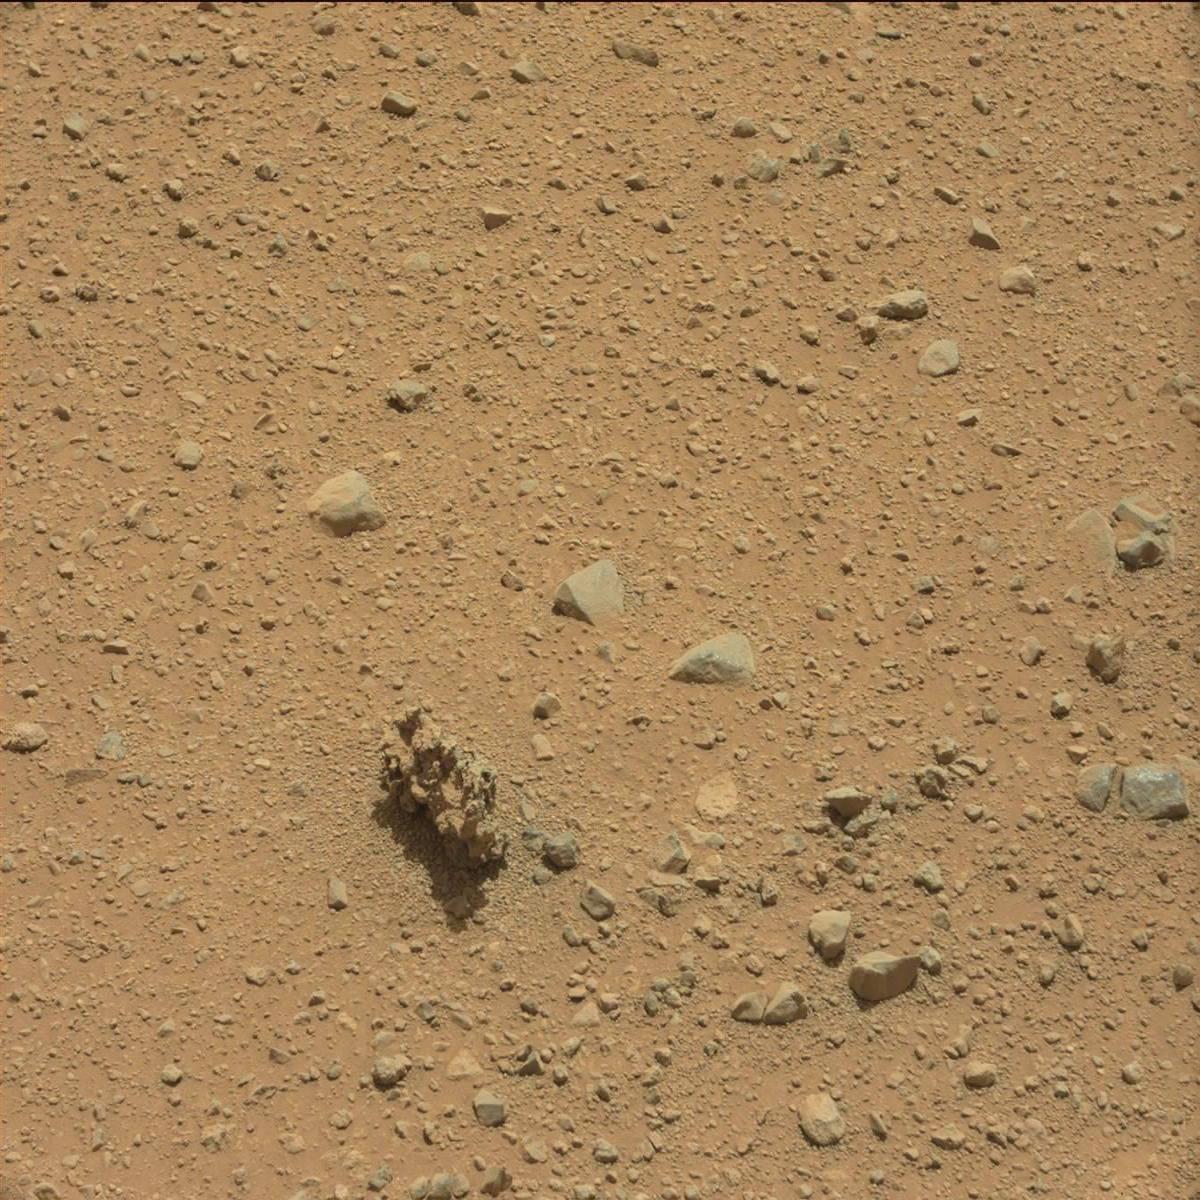
Terrain classes present: Bedrock, Rock, Sand / Soil